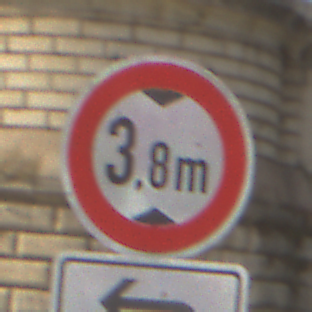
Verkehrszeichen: TatsaechlicheHoehe
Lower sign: RichtungsangabeDurchPfeile2
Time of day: MorningAfternoon
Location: Outdoor (Suburban)
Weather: PartlyCloudy
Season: NotSpecified
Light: Natural